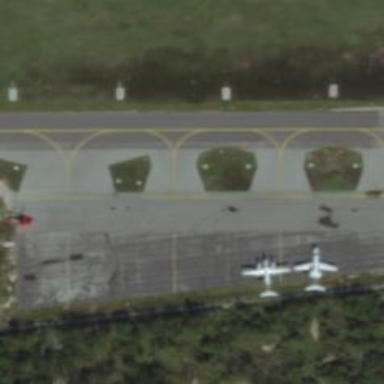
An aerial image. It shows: Image of taxiway at airport.